Question: I'm trying to display data from a database, but nothing happens on JSP. I used a design pattern Command. Where is my problem?
Structure of Command design pattern:

Here is my code:
JSP page:
'''
<%@ page language="java" contentType="text/html; charset=UTF-8"
pageEncoding="UTF-8"%>
<%@ taglib uri="http://java.sun.com/jsp/jstl/core" prefix="c" %>
<%@ taglib uri="http://java.sun.com/jsp/jstl/fmt" prefix="fmt" %>
<%@ taglib uri="http://java.sun.com/jsp/jstl/functions" prefix="fn" %>
<%@ taglib uri="http://java.sun.com/jsp/jstl/sql" prefix="sql" %>
<%@ page import="java.util.*" %>
<!DOCTYPE html PUBLIC "-//W3C//DTD HTML 4.01 Transitional//EN" "http://www.w3.org/TR/html4/loose.dtd">
<html>
<head>
<meta http-equiv="Content-Type" content="text/html; charset=UTF-8">
<link rel="stylesheet" type="text/css" href="style.css">
<title>Profile page</title>
</head>
<body>
<table border="0" align="center" class="container" width="80%">
<tr>
<td width="100%" colspan="2" class="logo"><a href="http://localhost:8080/Blog_App/"> <img alt="Logo" src="img/logo.png"></a></td>
</tr>
<tr>
<td class="content">
<div class="edit">
<input type="hidden" name="command" value="view" />
<c:forEach var="item" items="${viewList}">
<c:out value="${item.header}" /><br>
<c:out value="${item.text}" /><br>
</c:forEach>
</div>
</td>
<td class="control">
<div class="reg">
<h3>Hello</h3>
<p>Your Profile</p>
</div>
</td>
</tr>
<tr>
<td colspan="2" class="about">
<span class="copyright">&#169 Stark, 2013 </span><a href="about.jsp">O proekte</a>
</td>
</tr>
</table>
</body>
</html>
'''
My Controller:
'''
package com.stark.controller;
//imports
@WebServlet("/controller")
public class Controller extends HttpServlet {
private static final long serialVersionUID = 1L;
RequestHelper requestHelper = RequestHelper.getInstance();
protected void doGet(HttpServletRequest request, HttpServletResponse response) throws ServletException, IOException {
processRequest(request, response);
}
protected void doPost(HttpServletRequest request, HttpServletResponse response) throws ServletException, IOException {
processRequest(request, response);
}
protected void processRequest(HttpServletRequest request, HttpServletResponse response) throws ServletException, IOException {
request.setCharacterEncoding("UTF-8");
response.setCharacterEncoding("UTF-8");
response.setContentType("text/html; charset=UTF-8");
String page = null;
try{
Command command = requestHelper.getCommand(request);
page = command.execute(request, response);
} catch (ServletException e) {
e.printStackTrace();
}
RequestDispatcher dispatcher = getServletContext().getRequestDispatcher(page);
dispatcher.forward(request, response);
}
}
'''
My RequestHelper:
'''
package com.stark.controller;
//imports
public class RequestHelper {
public static RequestHelper instance = null;
HashMap<String, Command> commands = new HashMap<String, Command>();
private RequestHelper(){
commands.put("reg", new RegCommand());
commands.put("login", new LoginCommand());
commands.put("edit", new EditCommand());
commands.put("view", new ViewCommand());
System.out.println("Helper Works");
}
public Command getCommand(HttpServletRequest request){
String action = request.getParameter("command");
Command command = commands.get(action);
if(command == null){
command = new NoCommand();
}
return command;
}
public static RequestHelper getInstance(){
if(instance == null){
instance = new RequestHelper();
}
return instance;
}
}
'''
My Interface Command:
'''
package com.stark.command;
//imports
public interface Command {
public String execute(HttpServletRequest request, HttpServletResponse response) throws ServletException, IOException;
}
'''
My ViewCommand:
'''
package com.stark.command;
//imports
public class ViewCommand implements Command{
@Override
public String execute(HttpServletRequest request, HttpServletResponse response) throws ServletException, IOException {
request.setCharacterEncoding("UTF-8");
response.setCharacterEncoding("UTF-8");
response.setContentType("text/html; charset=UTF-8");
System.out.println("View Command Works");
String page = null;
HttpSession ses = request.getSession();
String username = (String) ses.getAttribute("username");
ViewLogic viewLogic = new ViewLogic();
List<Posts> viewList = new ArrayList<Posts>();
viewList = viewLogic.getPostsList(username);
request.setAttribute("viewList", viewList);
page = "/profile.jsp";
return page;
}
}
'''
My ViewLogic:
'''
package com.stark.logic;
//imports
public class ViewLogic {
public List<Posts> getPostsList(String username){
System.out.println("Logic View Check");
int author_id = 0;
List<Posts> viewList = new ArrayList<Posts>();
User user = new User();
user.setUsername(username);
UserDAO userDAO = new UserDAO();
author_id = userDAO.checkID(user);
PostsDAO postsDAO = new PostsDAO();
viewList = postsDAO.viewPosts(author_id);
return viewList;
}
}
'''
And my postsDAO:
'''
package com.stark.dao;
//imports
public class PostsDAO {
private Connection con = null;
private PreparedStatement pstmt = null;
private ResultSet rs = null;
public PostsDAO(){
con = DBConnection.getConnection();
}
public void addPost(int id, Posts posts){
try {
pstmt = con.prepareStatement("INSERT INTO posts (author_id, header, text) VALUES (?, ?, ?)");
pstmt.setInt(1, id);
pstmt.setString(2, posts.getHeader());
pstmt.setString(3, posts.getText());
pstmt.executeUpdate();
} catch (SQLException e) {
e.printStackTrace();
} finally {
try {
pstmt.close();
con.close();
} catch (SQLException e) {
e.printStackTrace();
}
}
}
public List<Posts> viewPosts(int author_id){
List<Posts> viewList = new ArrayList<Posts>();
try {
System.out.println("Check 1");
pstmt = con.prepareStatement("SELECT posts.header, posts.text FROM posts WHERE author_id = ?;");
pstmt.executeQuery();
rs = pstmt.getResultSet();
while(rs.next()){
Posts posts = new Posts();
posts.setHeader(rs.getString("header"));
posts.setText(rs.getString("text"));
viewList.add(posts);
System.out.println(rs.getString("header") + rs.getString("text"));
}
} catch (SQLException e) {
e.printStackTrace();
}
return viewList;
}
}
'''
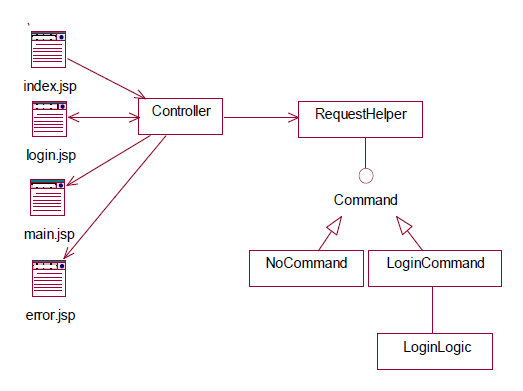
Answer: I found error in my PostsDAO:
'''
public List<Posts> viewPosts(int author_id){
System.out.println(author_id);
List<Posts> viewList = new ArrayList<Posts>();
try {
System.out.println("Check 1");
pstmt = con.prepareStatement("SELECT posts.header, posts.text FROM posts WHERE author_id = ?;");
//I forgot set parameter for ?
pstmt.setInt(1, author_id);
pstmt.executeQuery();
rs = pstmt.getResultSet();
while(rs.next()){
Posts posts = new Posts();
posts.setHeader(rs.getString(1));
posts.setText(rs.getString(2));
viewList.add(posts);
System.out.println(rs.getString("header") + rs.getString("text"));
}
} catch (SQLException e) {
e.printStackTrace();
}
return viewList;
}
'''
And in my JSP page I added tag, but it's works when I press the submit button. How to make autosubmited form?
JSP code:
'''
<form action="controller" method="get">
<input type="hidden" name="command" value="view" />
<c:forEach var="item" items="${viewList}">
<c:out value="${item.header}" /><br>
<c:out value="${item.text}" /><br>
</c:forEach>
<input type="submit">
</form>
'''